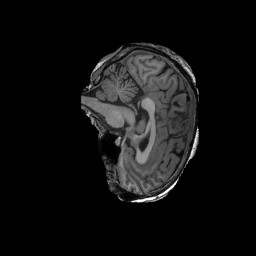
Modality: T1w
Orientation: sagittal
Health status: ill
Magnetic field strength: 3 T